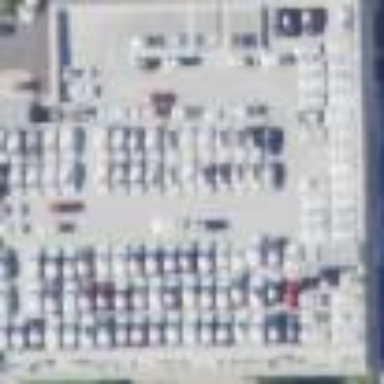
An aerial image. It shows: Building that houses car shop.